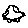
Label: car